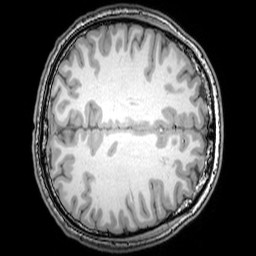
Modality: T1w
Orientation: axial
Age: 24
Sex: male
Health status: healthy
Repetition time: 0.081 s
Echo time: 0.037 s